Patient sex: M
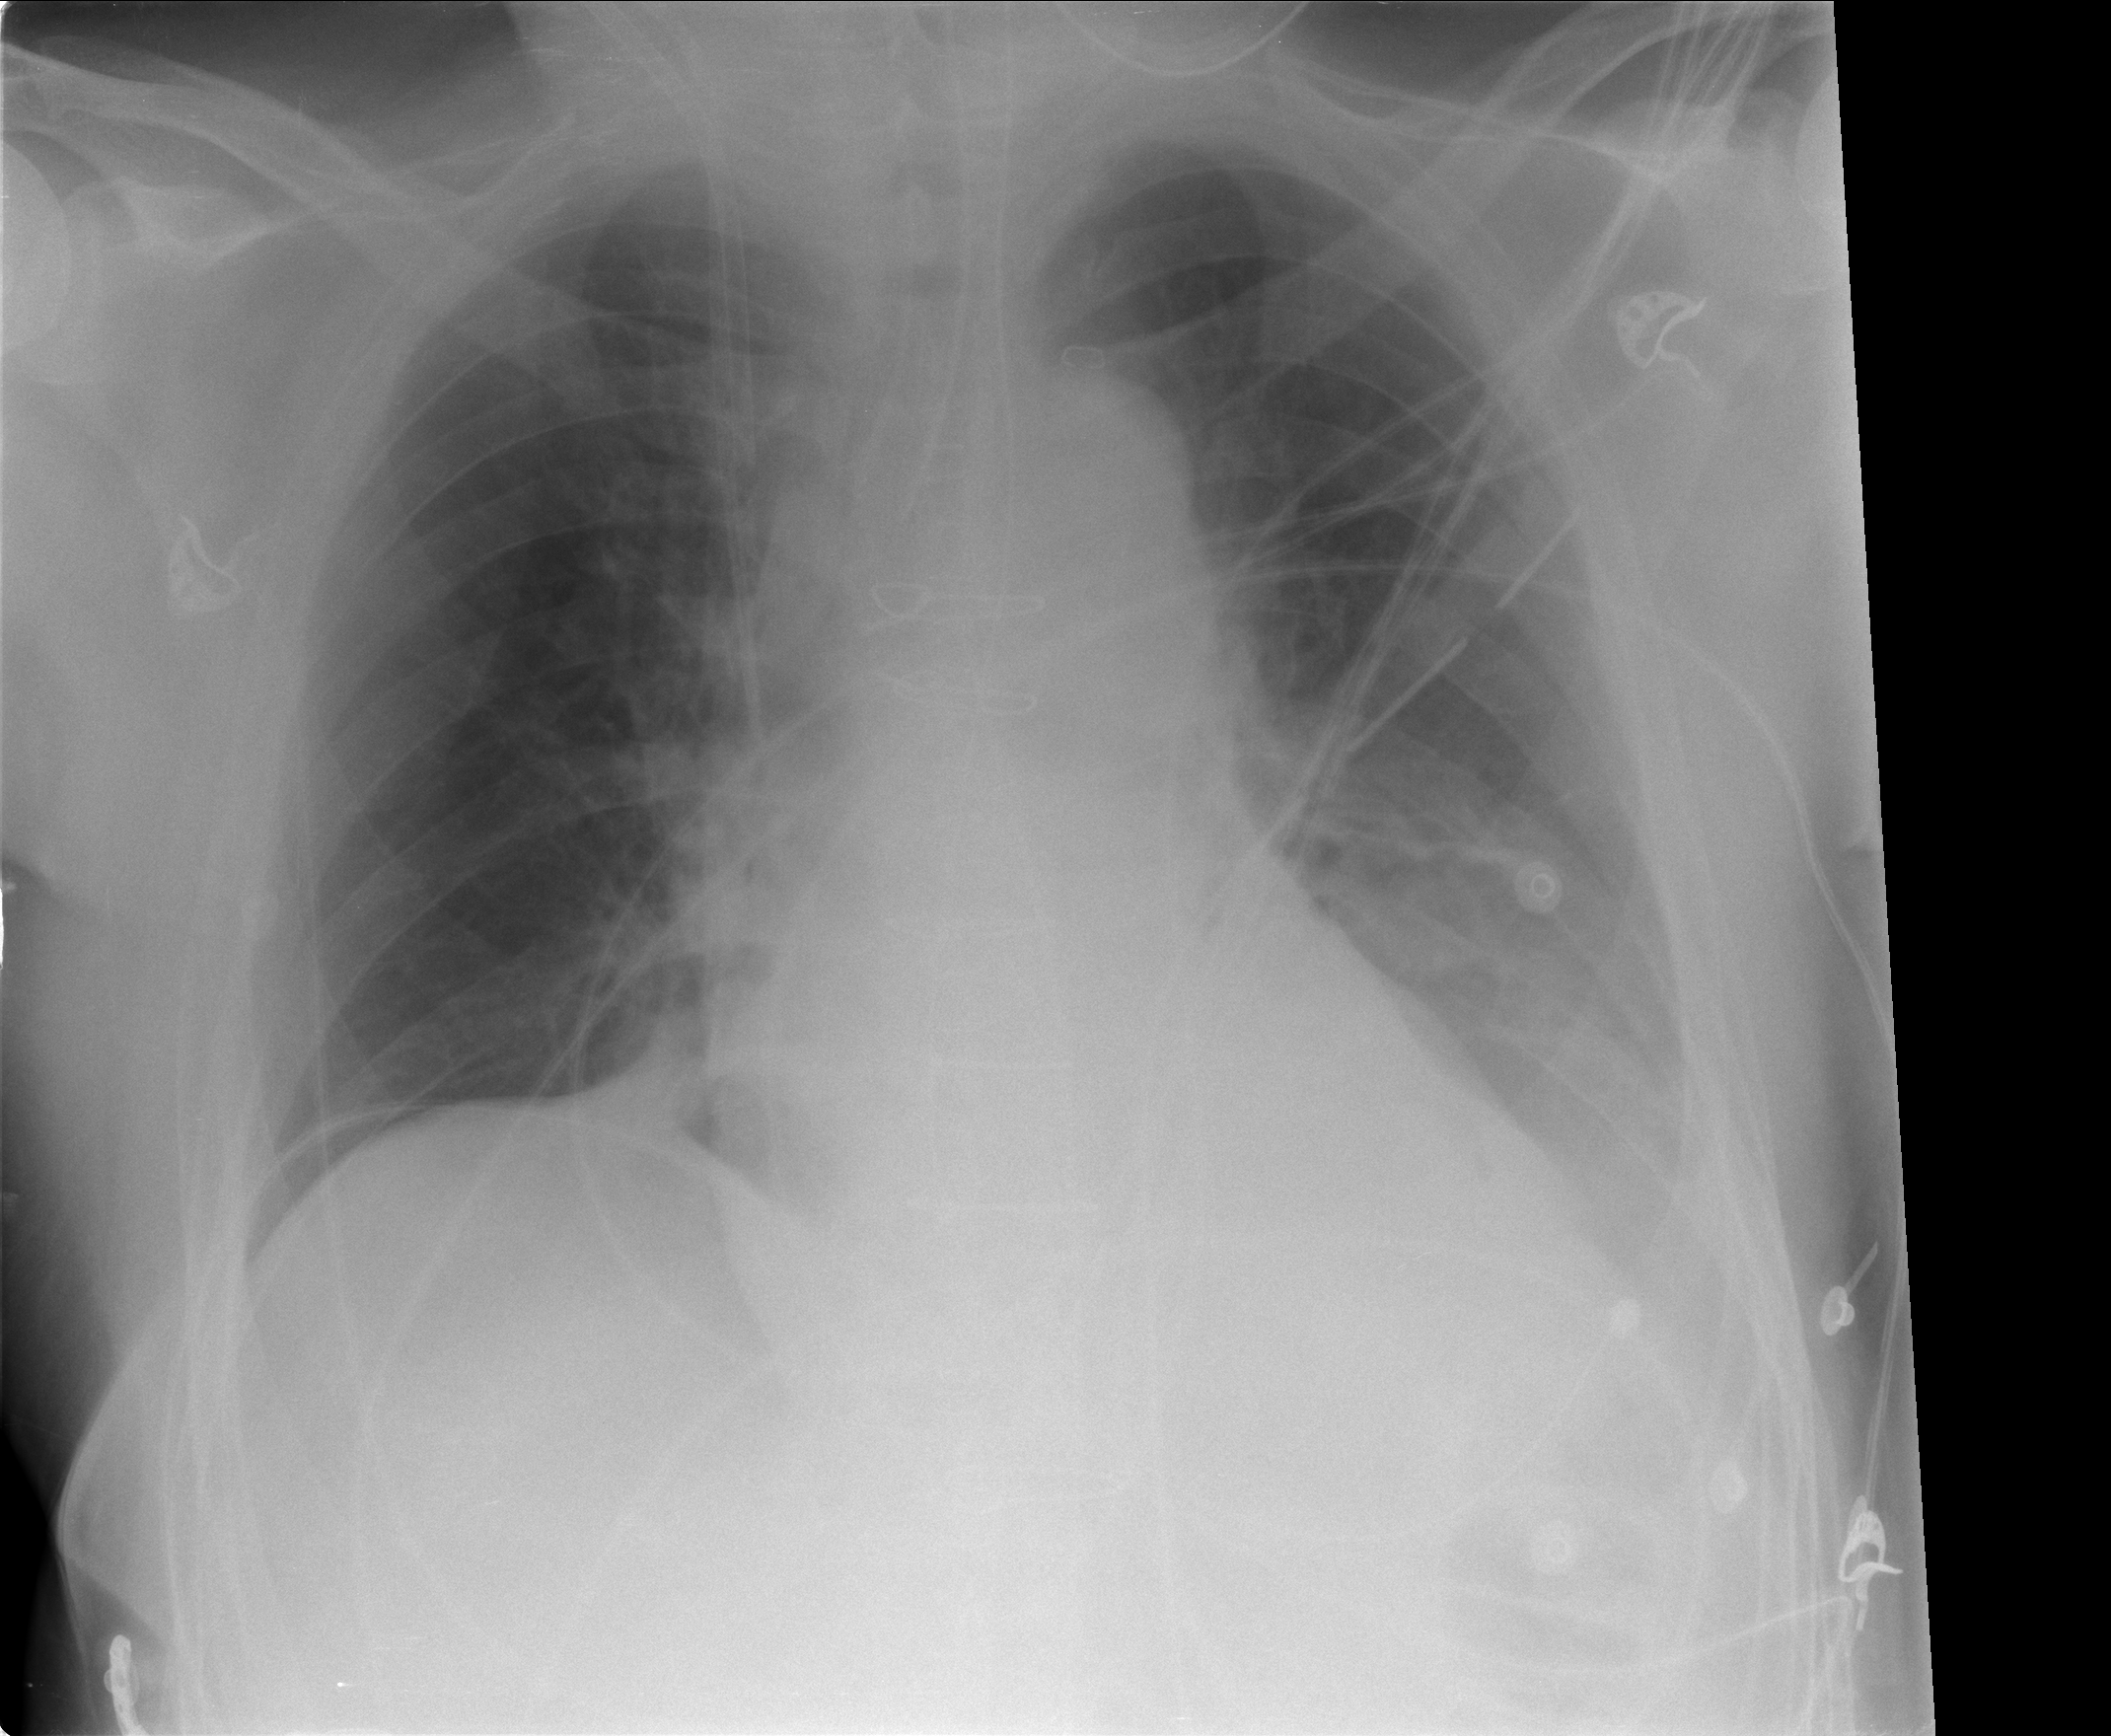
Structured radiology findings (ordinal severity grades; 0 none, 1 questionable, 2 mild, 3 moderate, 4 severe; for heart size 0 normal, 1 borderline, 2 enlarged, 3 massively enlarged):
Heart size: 0
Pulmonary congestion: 0
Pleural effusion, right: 0
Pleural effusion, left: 2
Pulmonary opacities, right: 0
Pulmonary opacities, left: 0
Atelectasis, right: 0
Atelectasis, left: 0